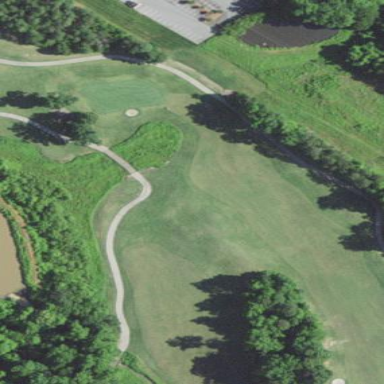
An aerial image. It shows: Grassy area designated as golf fairway.